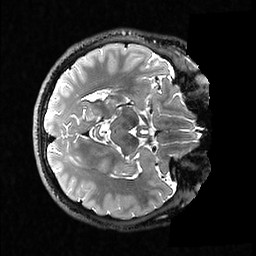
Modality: T2w
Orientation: axial
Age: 30
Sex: male
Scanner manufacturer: ge
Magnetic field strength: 3 T
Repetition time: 3.202 s
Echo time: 0.0667 s